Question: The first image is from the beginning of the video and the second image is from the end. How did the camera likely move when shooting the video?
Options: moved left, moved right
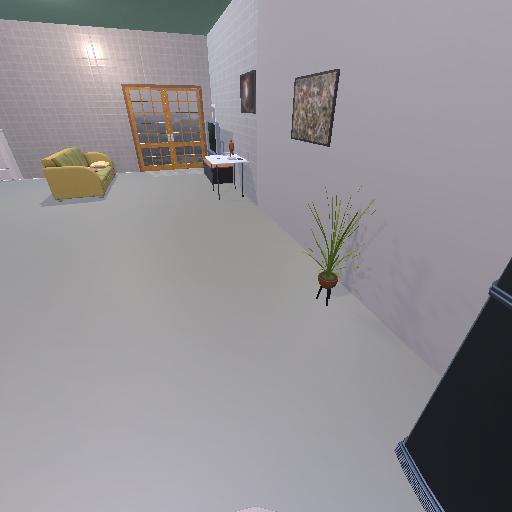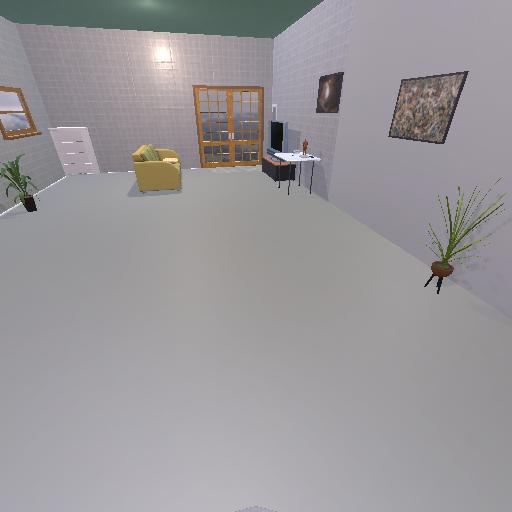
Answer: moved left